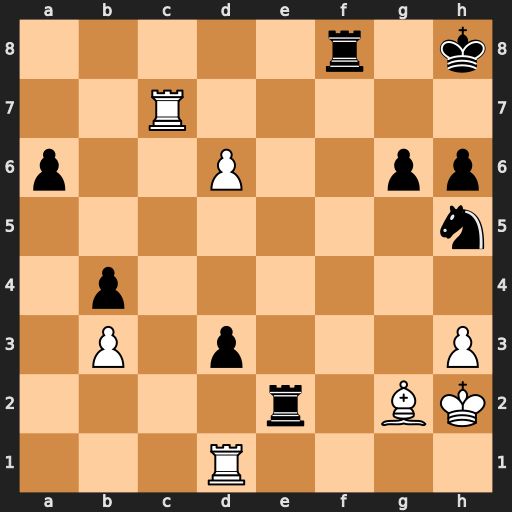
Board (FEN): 5r1k/2R5/p2P2pp/7n/1p6/1P1p3P/4r1BK/3R4
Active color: w
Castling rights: -
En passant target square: -
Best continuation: d7 Rc2 Rxc2 dxc2 d8=Q Rxd8 Rxd8+